Aerial crown-view tile of a tropical tree (Barro Colorado Island, Panama), acquired 20240918:
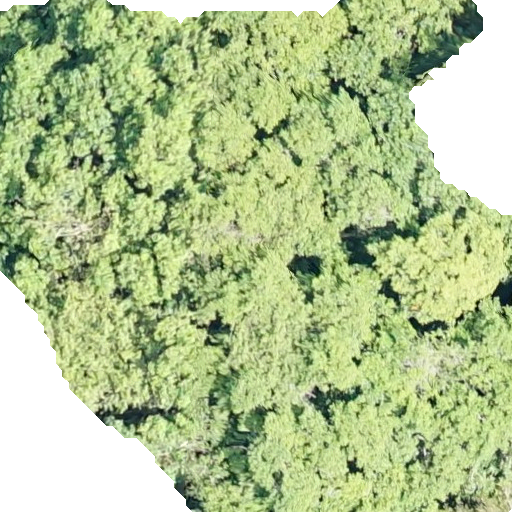
Species: Hieronyma alchorneoides
GBIF accepted scientific name: Hieronyma alchorneoides
Crown area: 391.331 m²